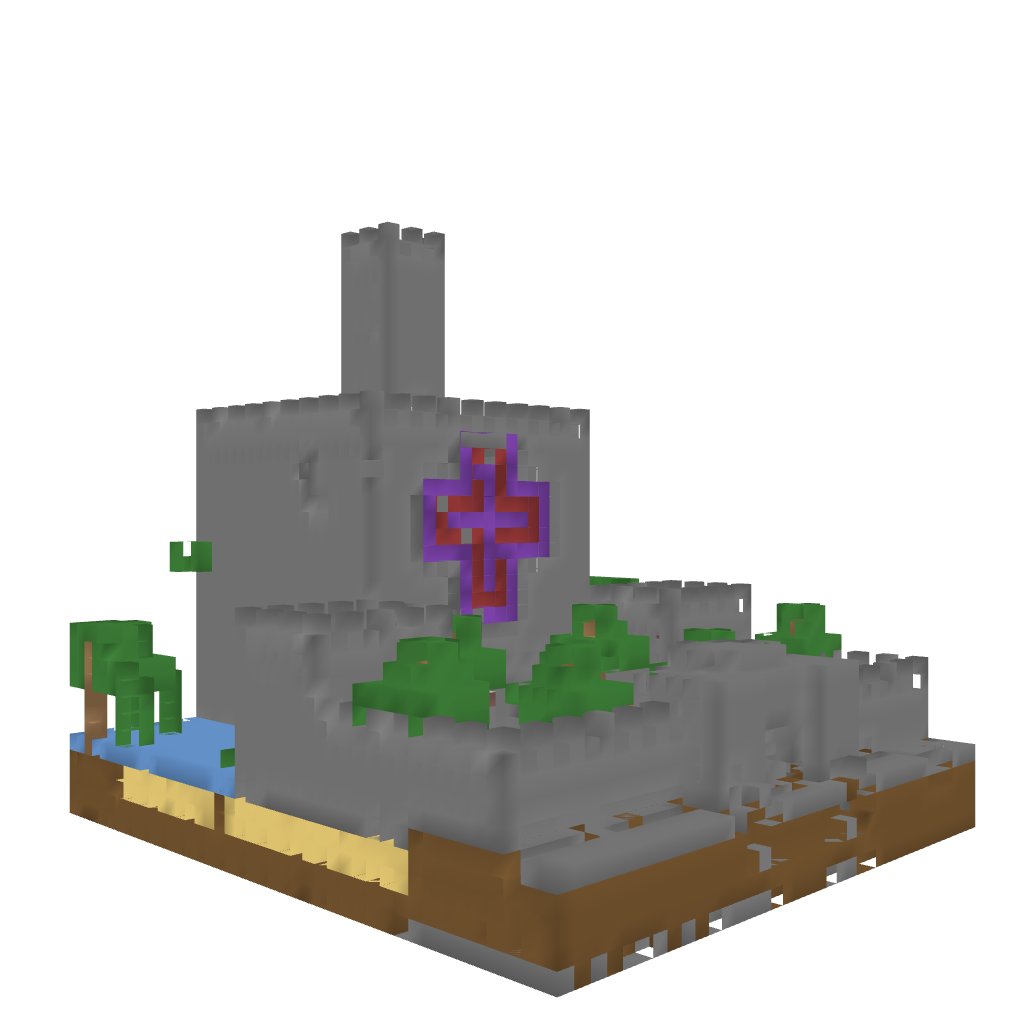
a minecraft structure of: castle 3 good quality